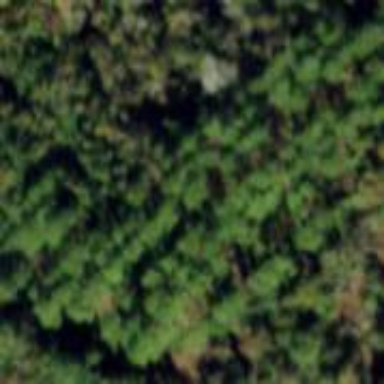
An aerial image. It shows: Forest area predominantly covered with needle-leaved trees.